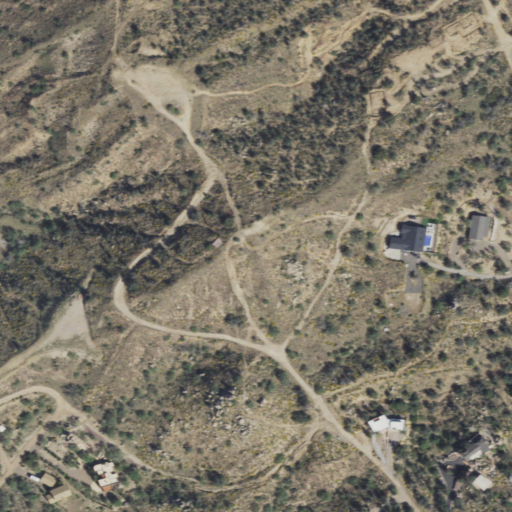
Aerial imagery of mountain in Arizona named Alto Hill containing shrub, open development, and evergreen forest